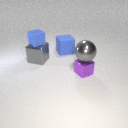
large blue rubber cube to the right of large gray metal cube